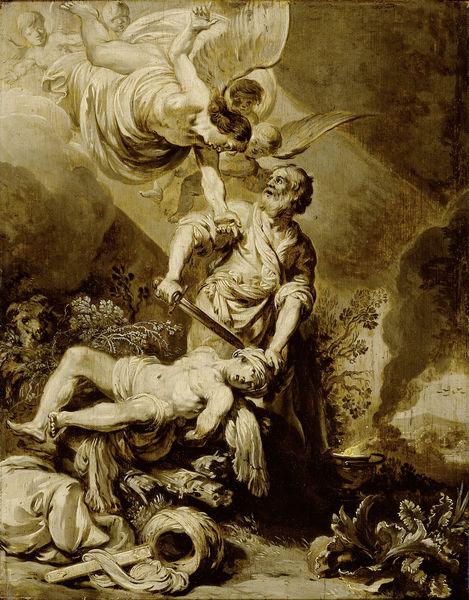
Titel: Het offer van Abraham
Künstler: Pieter Lastman
Standort: Amsterdam
Institution: Rijksmuseum
Schlagwörter: kopf, licht, zeichnung, tuch, bart, köpfen, mord, busch, rauch, gewand, pflanzen, engel, liegen, lichtstrahl, radierung, schwert, opfer, kupferstich, turban, sohn, abraham, verheißung, 18. jh, opfe, 15. jh, isaac